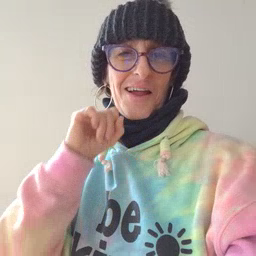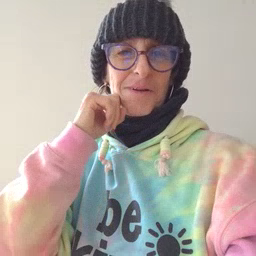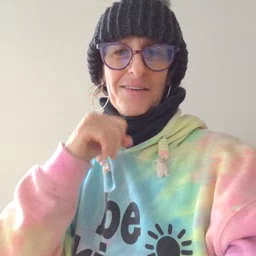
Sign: apple